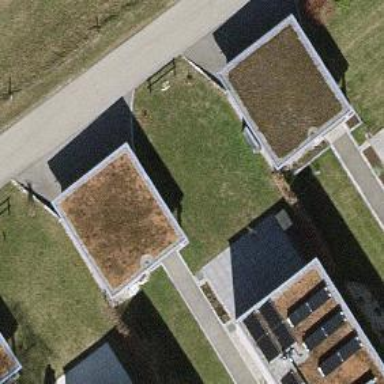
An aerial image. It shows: Garage with flat roof.